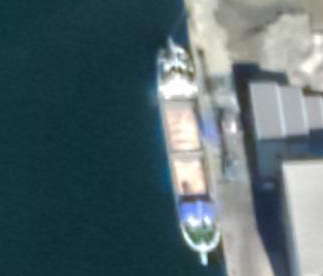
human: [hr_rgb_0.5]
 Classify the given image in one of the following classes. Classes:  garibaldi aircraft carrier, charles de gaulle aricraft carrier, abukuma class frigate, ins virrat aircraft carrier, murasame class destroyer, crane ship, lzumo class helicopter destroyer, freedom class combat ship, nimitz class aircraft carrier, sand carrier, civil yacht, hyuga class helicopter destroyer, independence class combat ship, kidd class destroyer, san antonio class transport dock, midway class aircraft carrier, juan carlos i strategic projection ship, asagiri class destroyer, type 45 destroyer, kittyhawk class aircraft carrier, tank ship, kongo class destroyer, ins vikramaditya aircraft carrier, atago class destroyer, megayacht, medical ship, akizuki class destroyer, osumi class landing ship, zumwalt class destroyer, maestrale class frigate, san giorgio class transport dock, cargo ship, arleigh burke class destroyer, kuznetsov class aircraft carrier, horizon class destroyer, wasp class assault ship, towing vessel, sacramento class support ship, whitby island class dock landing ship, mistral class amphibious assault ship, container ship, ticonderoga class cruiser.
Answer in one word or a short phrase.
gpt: Cargo ship